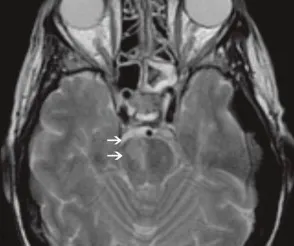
An MRI of the brain, T2 W images, axial.
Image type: radiology (mri)